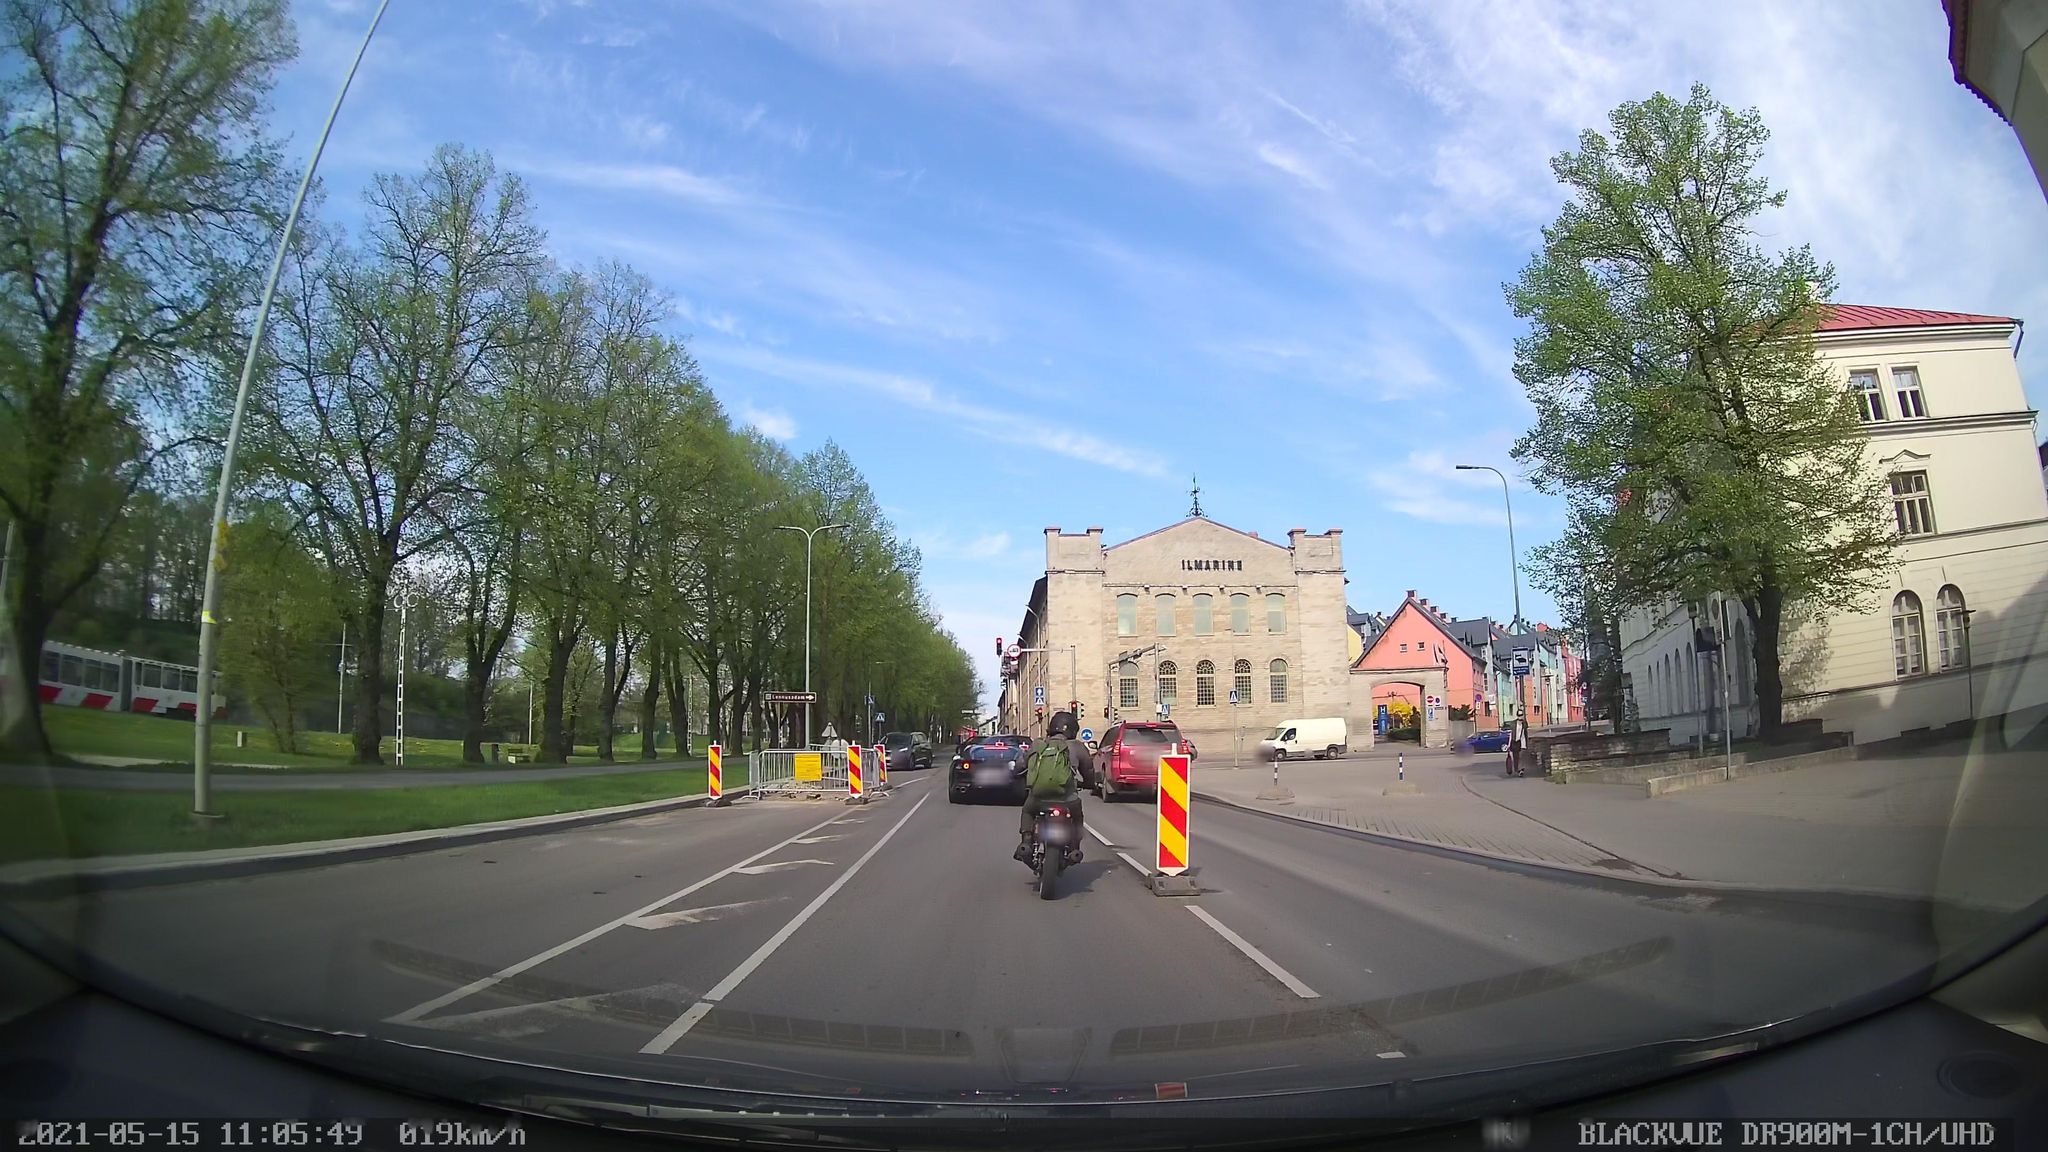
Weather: clear
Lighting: day
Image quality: good
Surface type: driving surface
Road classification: secondary
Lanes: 2
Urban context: urban centre
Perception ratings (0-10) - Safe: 5.74, Lively: 8.83, Beautiful: 3.38, Boring: 5.8, Depressing: 0.83, Wealthy: 7.03